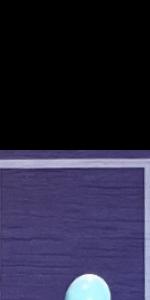
Label: Empty